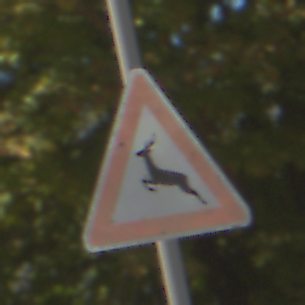
Verkehrszeichen: WildwechselRechts
Umgebung: Outdoor, Nature
Tageszeit: MorningAfternoon
Wetter: Clear
Licht: Natural
Jahreszeit: Summer
Kontrast: HighContrast